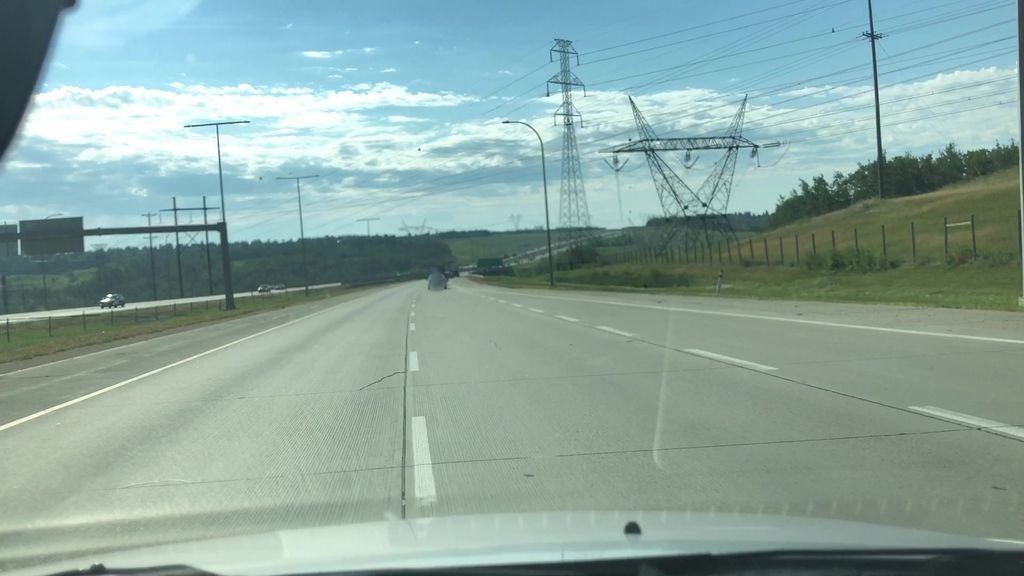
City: edmonton